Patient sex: M
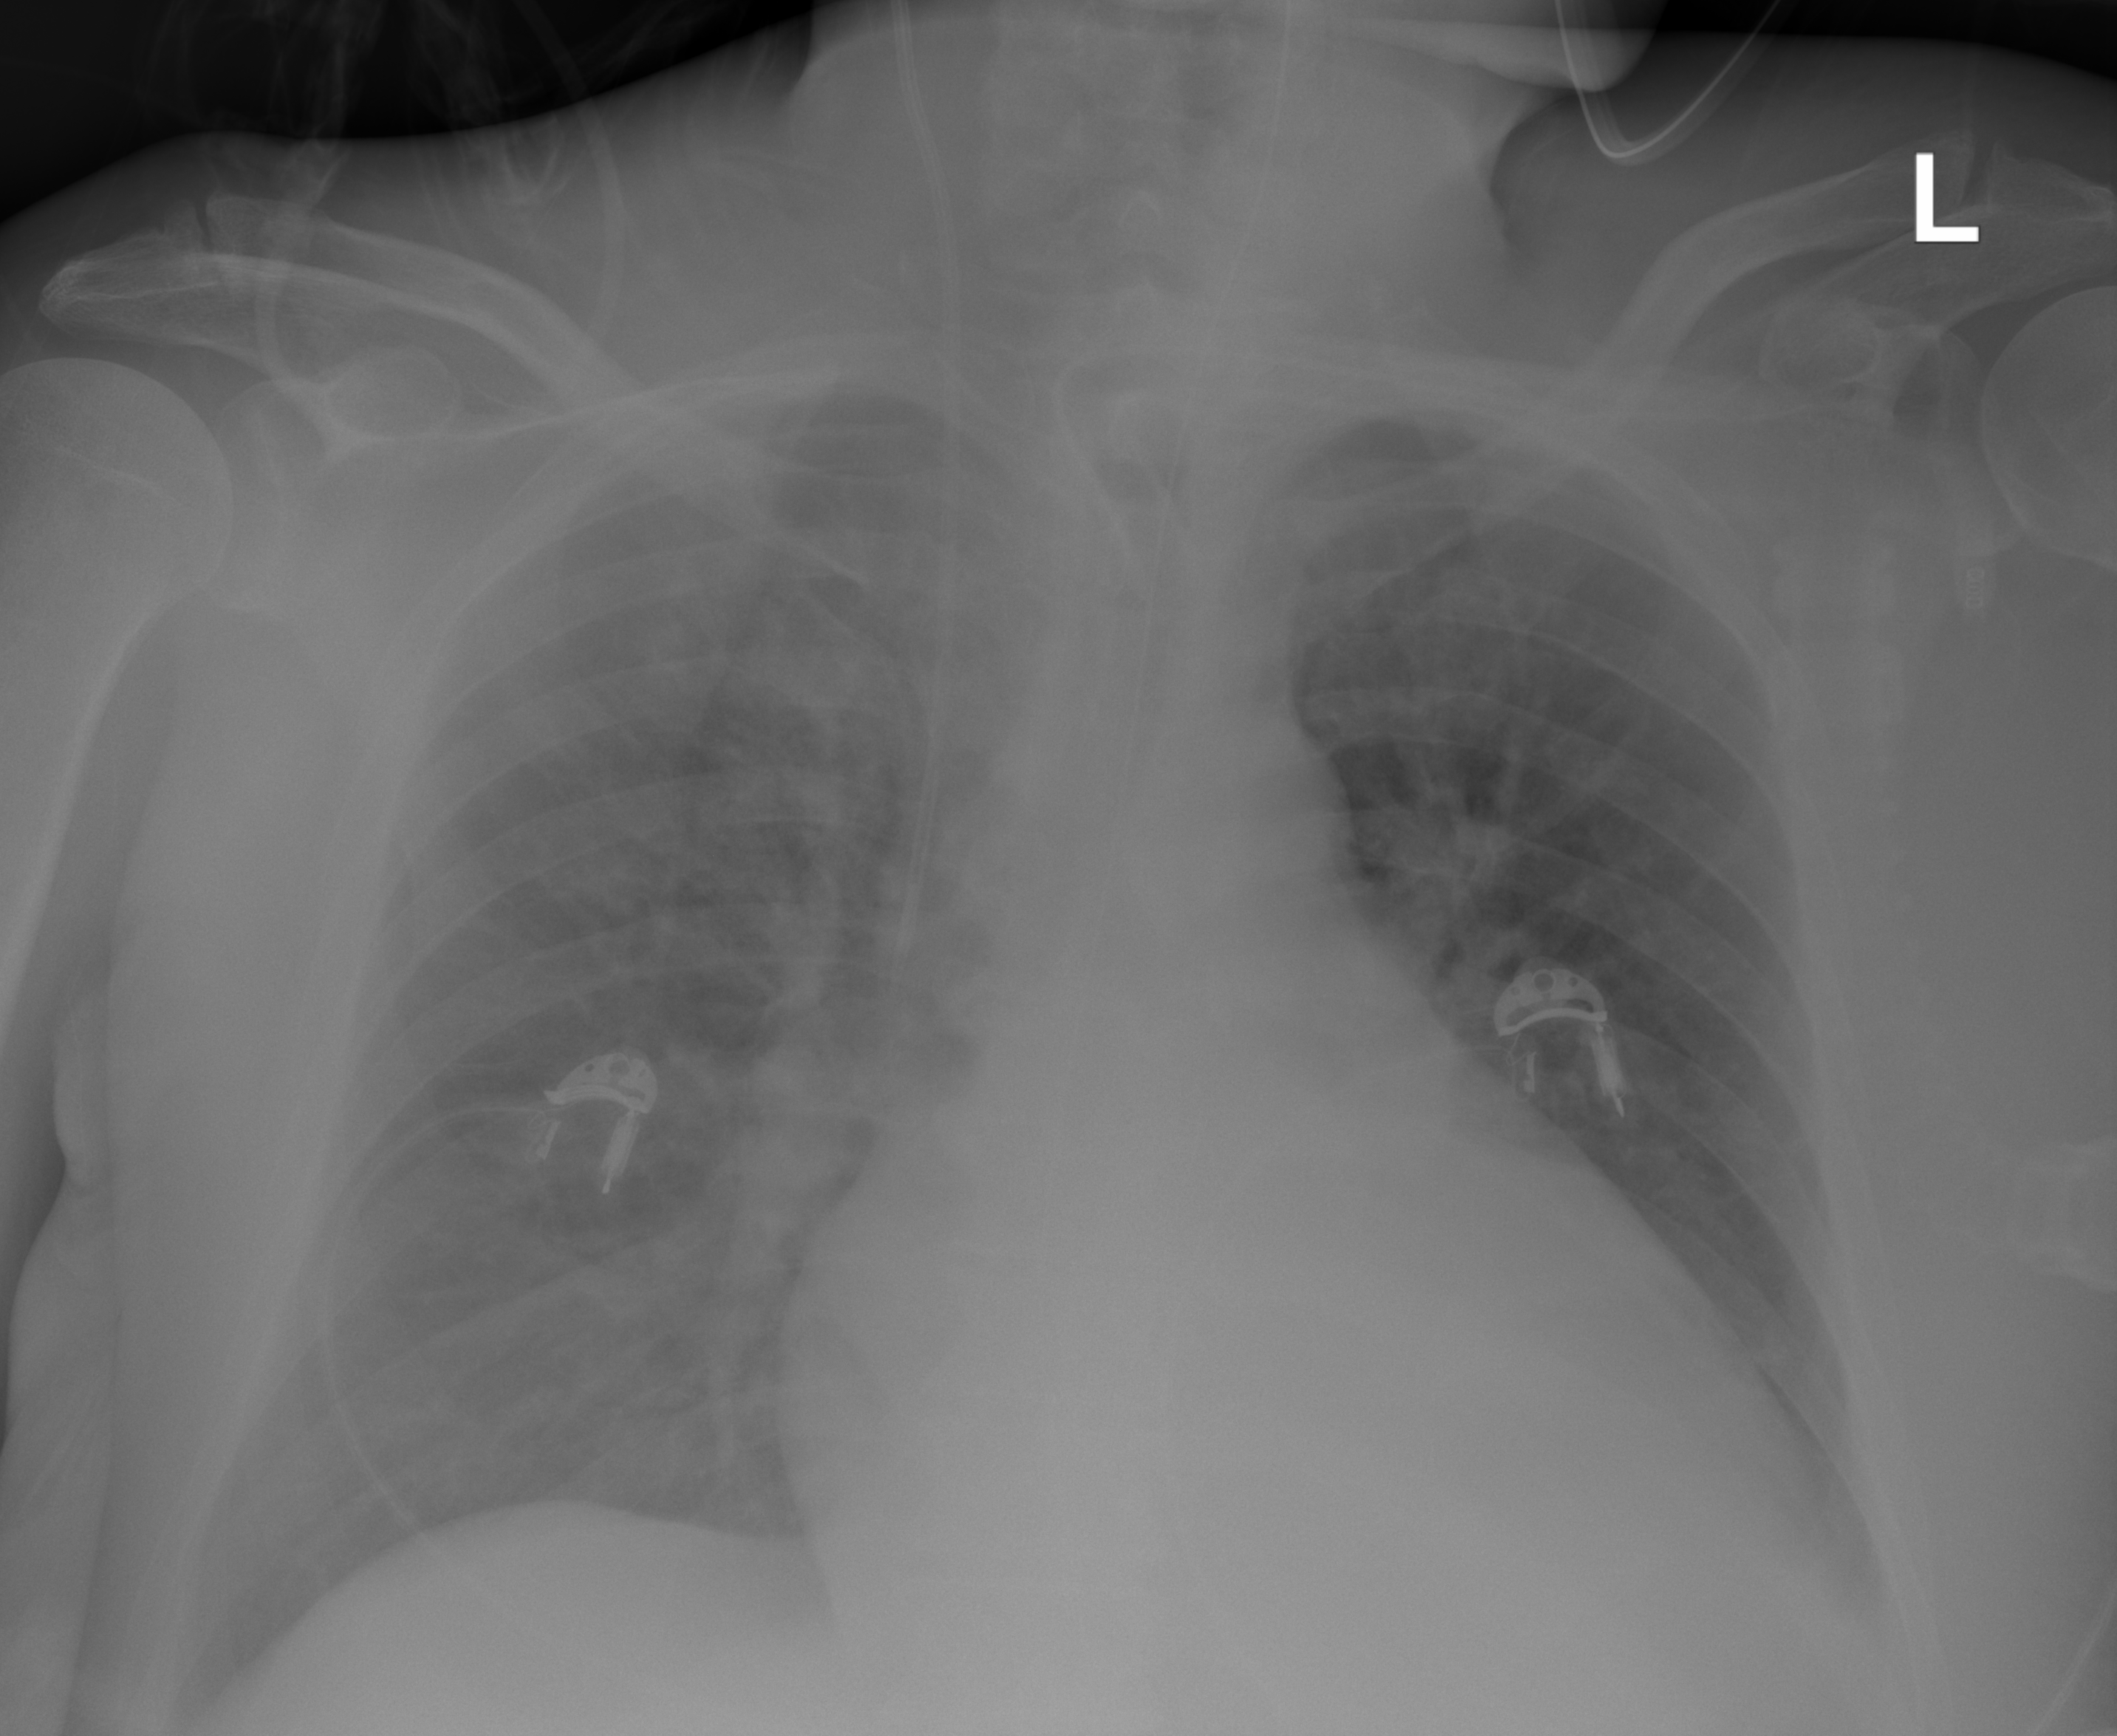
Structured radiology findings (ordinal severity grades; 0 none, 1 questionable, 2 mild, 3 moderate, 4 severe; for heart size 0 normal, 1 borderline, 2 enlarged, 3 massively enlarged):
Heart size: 2
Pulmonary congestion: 3
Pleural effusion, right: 2
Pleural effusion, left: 1
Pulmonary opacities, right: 2
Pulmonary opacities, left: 0
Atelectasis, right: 2
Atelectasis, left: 0